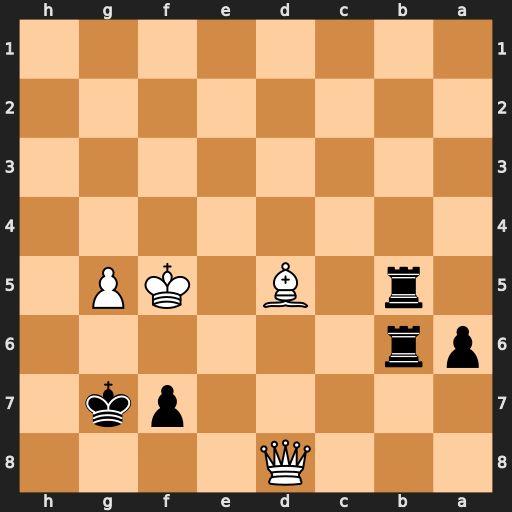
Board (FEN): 3Q4/5pk1/pr6/1r1B1KP1/8/8/8/8
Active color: b
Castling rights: -
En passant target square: -
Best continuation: Rxd5+ Qxd5 Rb5 Qxb5 axb5